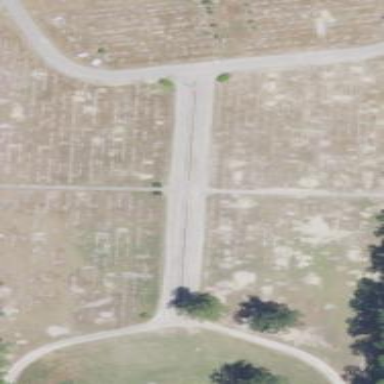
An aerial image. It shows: Cemetery.